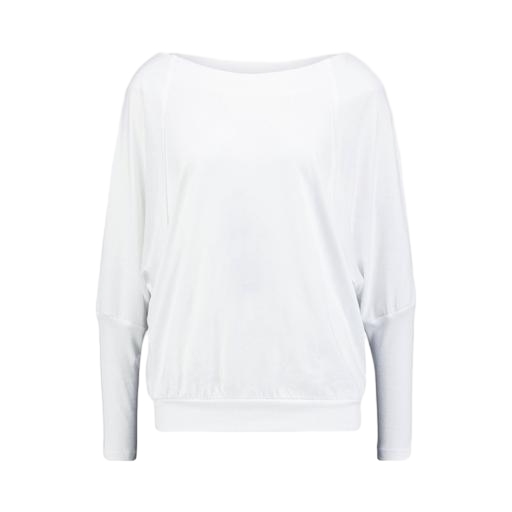
batwing long sleeve top, batwing t-shirt, white dolman, white background